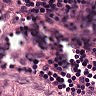
Metastatic tissue present: no